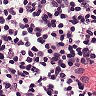
Metastatic tissue present: no